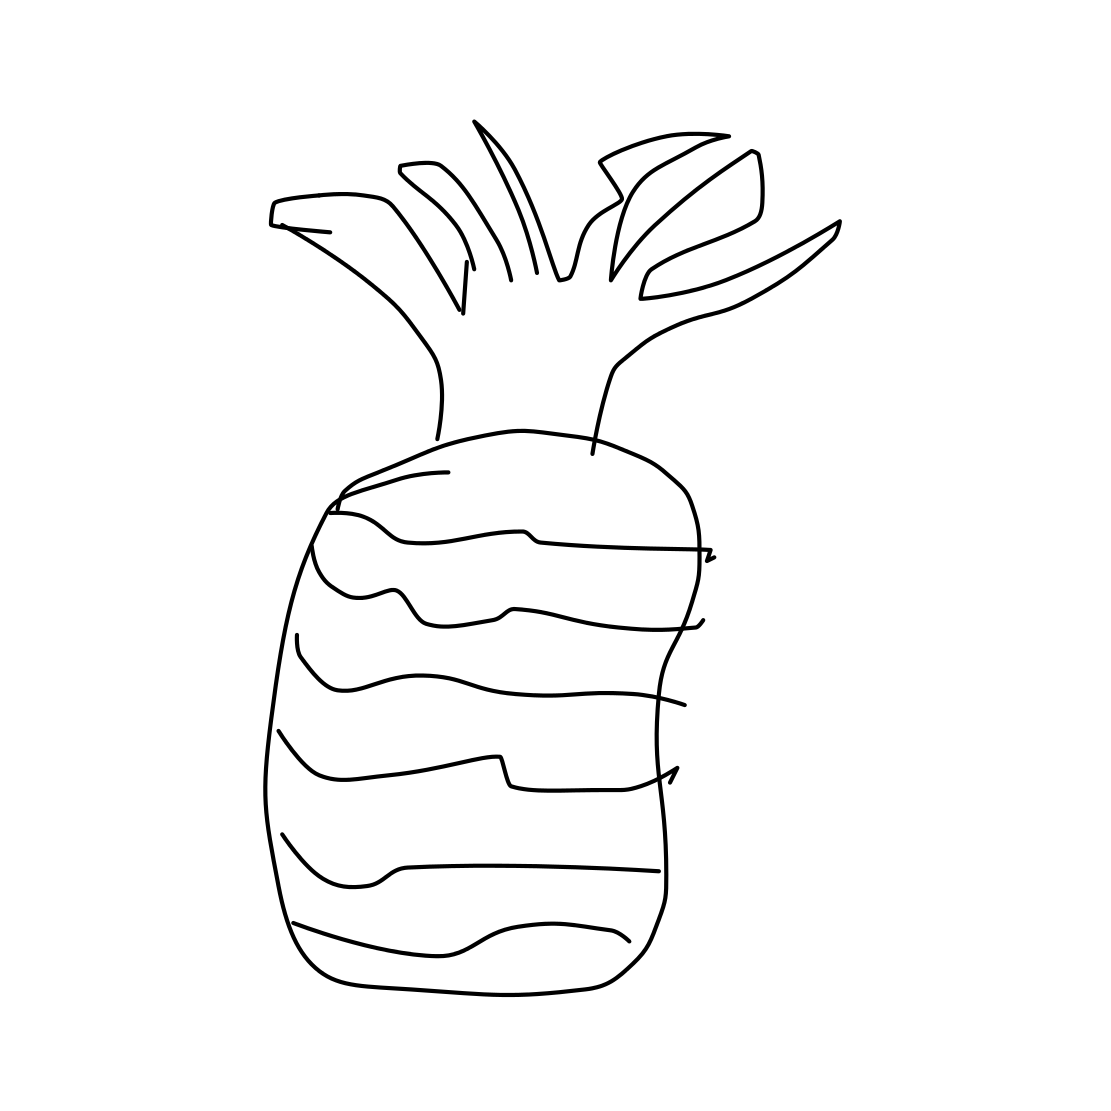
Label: pineapple